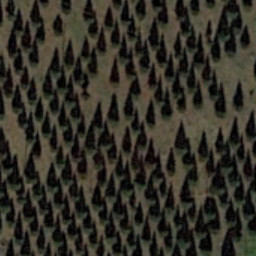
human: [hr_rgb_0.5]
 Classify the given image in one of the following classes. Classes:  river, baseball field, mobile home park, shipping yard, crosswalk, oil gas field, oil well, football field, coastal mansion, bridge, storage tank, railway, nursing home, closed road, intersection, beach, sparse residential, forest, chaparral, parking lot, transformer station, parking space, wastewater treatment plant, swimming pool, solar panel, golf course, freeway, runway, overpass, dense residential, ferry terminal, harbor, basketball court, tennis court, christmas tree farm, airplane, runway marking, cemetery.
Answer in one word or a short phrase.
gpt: christmas tree farm